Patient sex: M
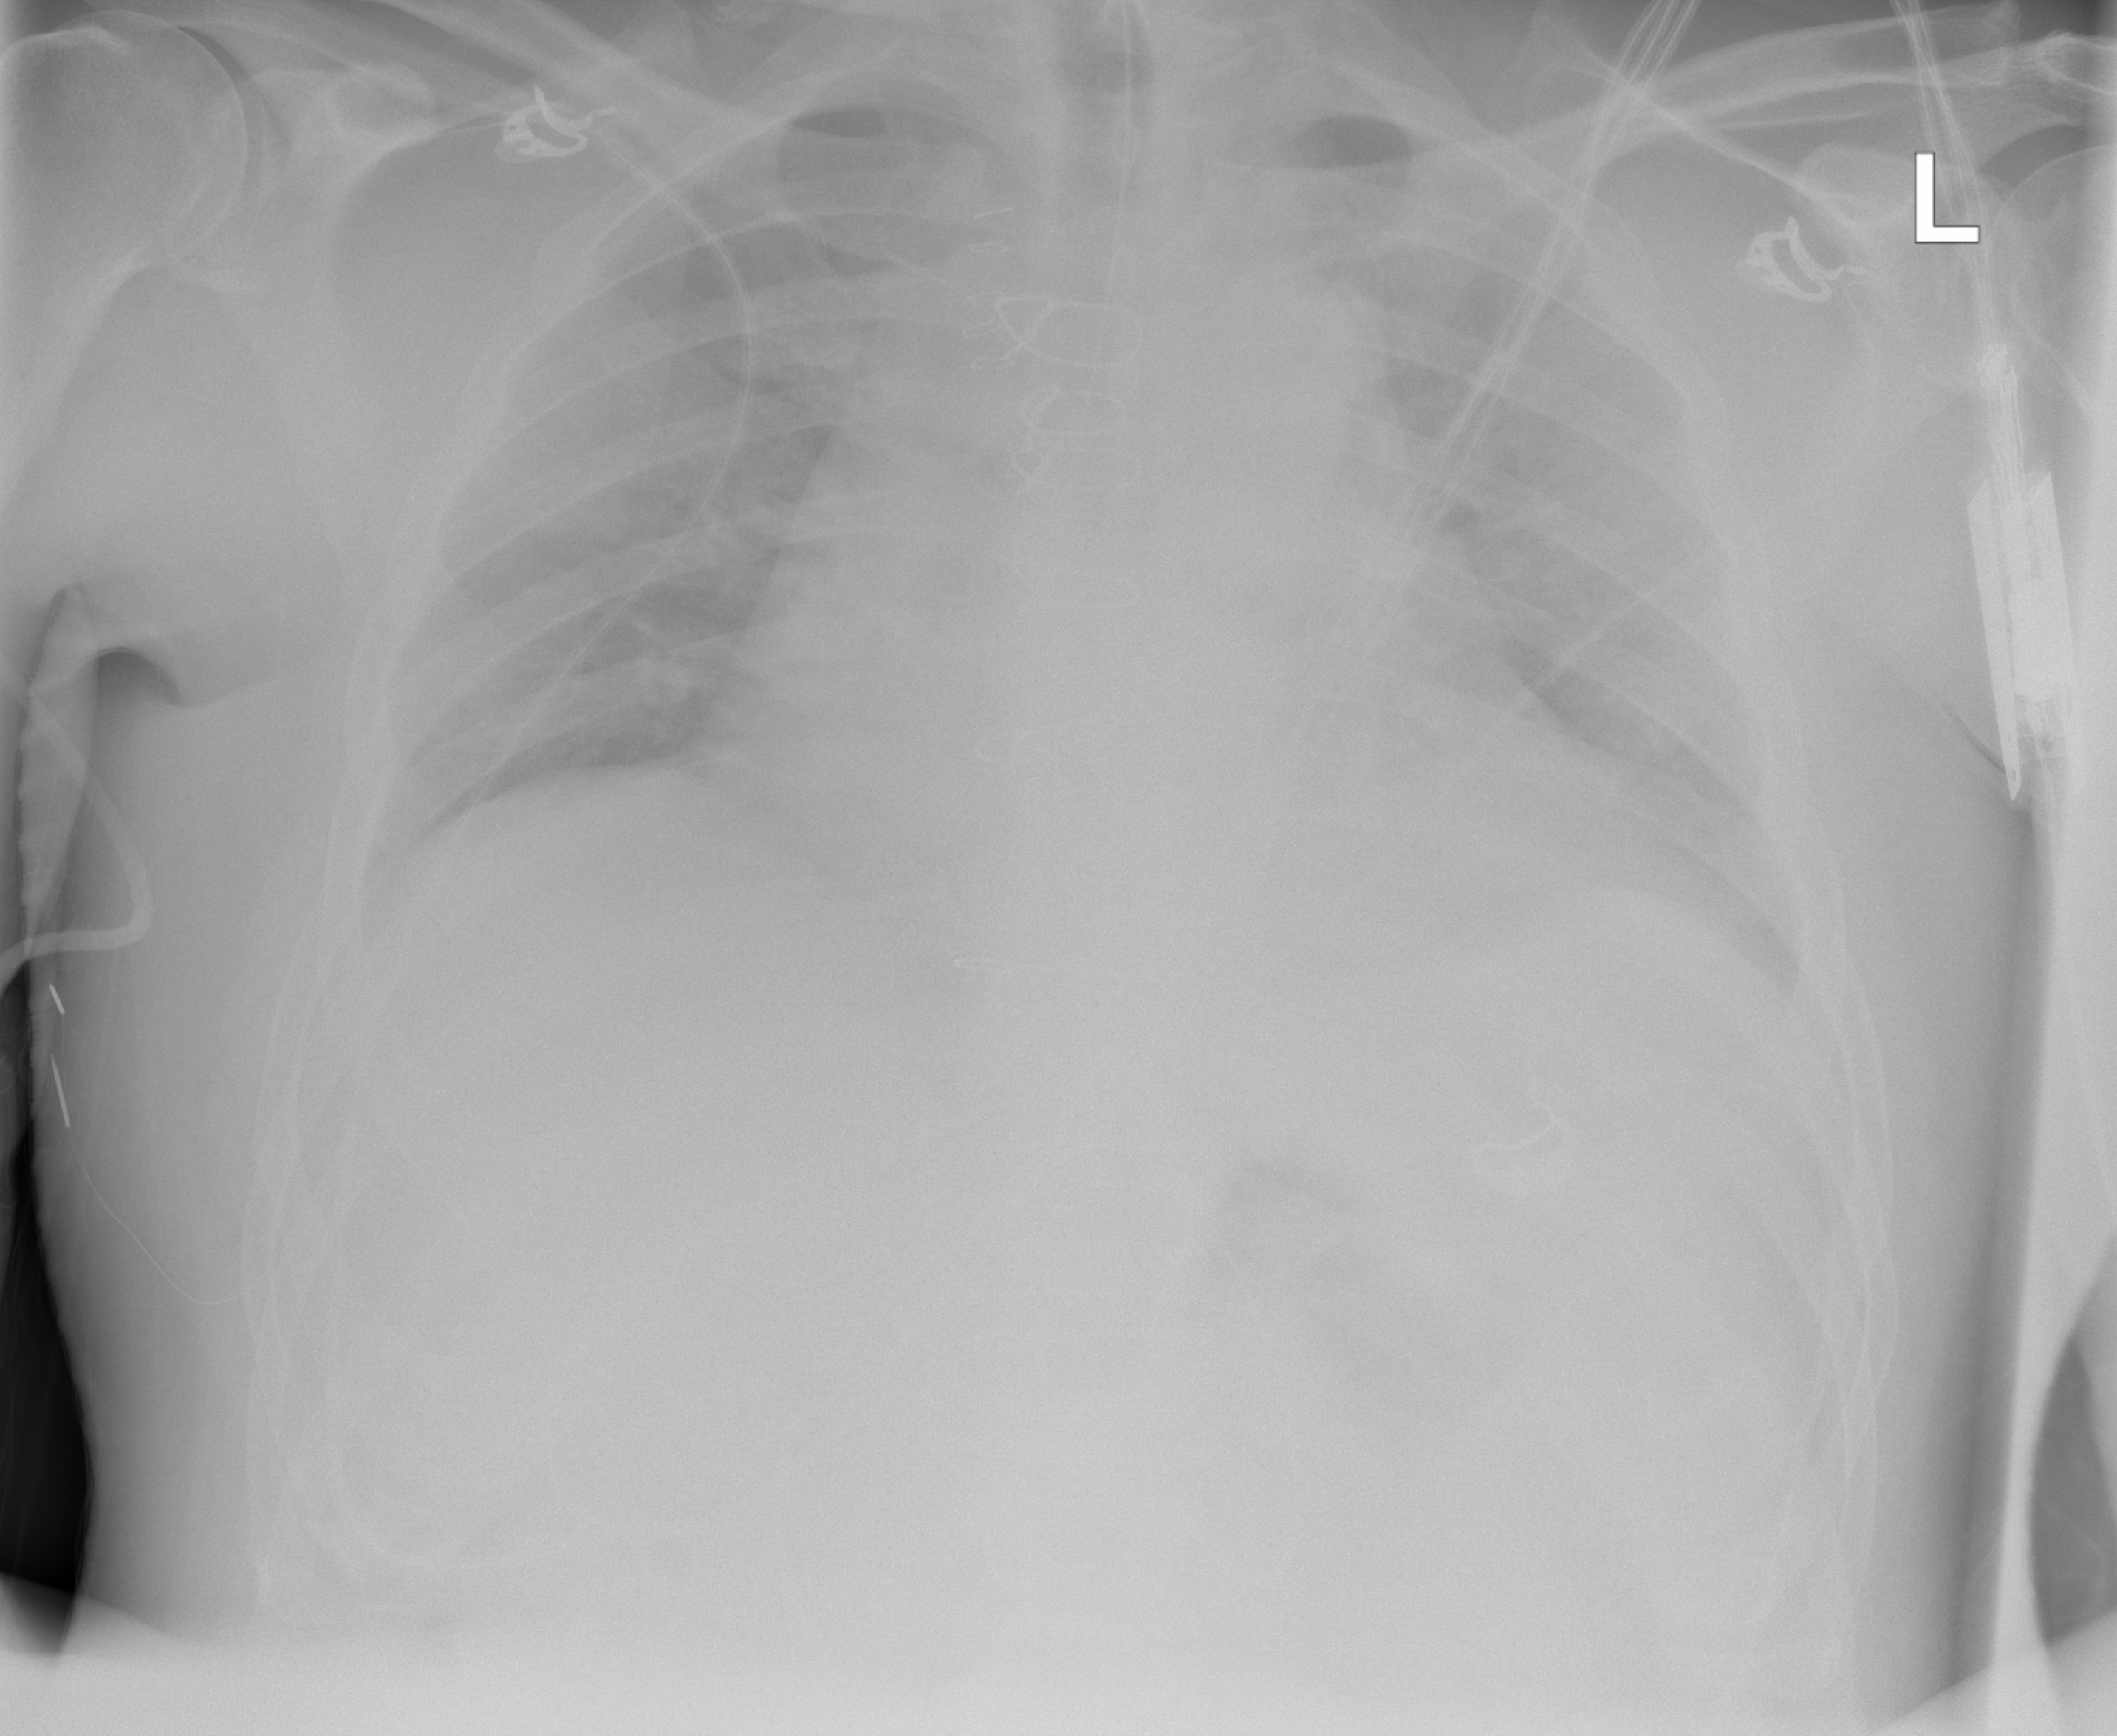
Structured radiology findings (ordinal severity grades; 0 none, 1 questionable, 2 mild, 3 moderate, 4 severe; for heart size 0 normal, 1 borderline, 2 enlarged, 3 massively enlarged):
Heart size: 2
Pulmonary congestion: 0
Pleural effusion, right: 0
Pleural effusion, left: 2
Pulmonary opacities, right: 0
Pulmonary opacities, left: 2
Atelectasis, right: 2
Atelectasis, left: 2